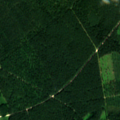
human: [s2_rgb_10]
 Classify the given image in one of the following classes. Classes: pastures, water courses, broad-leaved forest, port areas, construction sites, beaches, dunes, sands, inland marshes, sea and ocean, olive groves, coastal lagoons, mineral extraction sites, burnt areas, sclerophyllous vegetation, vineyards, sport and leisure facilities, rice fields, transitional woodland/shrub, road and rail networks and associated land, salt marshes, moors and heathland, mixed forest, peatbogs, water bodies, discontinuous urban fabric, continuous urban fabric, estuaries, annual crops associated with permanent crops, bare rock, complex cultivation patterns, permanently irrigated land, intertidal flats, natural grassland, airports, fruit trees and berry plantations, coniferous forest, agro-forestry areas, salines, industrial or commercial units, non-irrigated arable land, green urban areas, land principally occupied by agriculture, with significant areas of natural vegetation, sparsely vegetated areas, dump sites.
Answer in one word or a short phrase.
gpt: land principally occupied by agriculture, with significant areas of natural vegetation, coniferous forest